Question: I need to put strings into IndexedDb that are . I can have them as the key with no value (pretty new to indexedDb so don't even know if that's possible). The problem right now is that every time these strings are read they are put into IndexDb repeatedly. Don't want to write another method that would check if these values already exist, to maintain method reusability. I believe there should be a way to rewrite 'upgradeDb.createObjectStore('categories', { autoIncrement: true });' to do this, just can't find how. My code:
Creating the database with the table:
'''
function idbOpen() {
return idb.open('greedy', 1, upgradeDb => {
upgradeDb.createObjectStore('categories', { autoIncrement: true });
});
}
'''
Writing to database:
'''
putArrayToDb = (tableName, arrayToPut) => {
if (this.dbPromise) {
this.dbPromise.then(db => {
if (!db) return;
var tx = db.transaction(tableName, 'readwrite');
var store = tx.objectStore(tableName);
arrayToPut.map(arrayItem => {
store.put(arrayItem);
});
})
}
}
putArrayToDb('categories', ["value1", "value2", "value3"]);
'''

Thanks in advance.
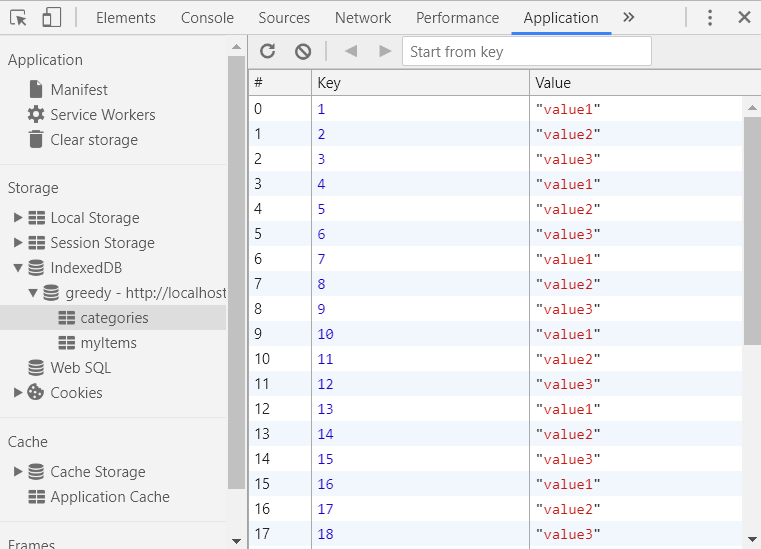
Answer: Since you want to use the strings as the keys, 'autoIncrement' is not what you want - it generates keys for you.
Remove the 'autoIncrement' option when defining the object store, and simply put with explicit keys and a dummy value (e.g. 'true'):
'''
var DUMMY_VALUE = true;
arrayToPut.map(arrayItem => {
store.put(/*value=*/DUMMY_VALUE, /*key=*/arrayItem);
});
'''